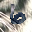
Label: 6